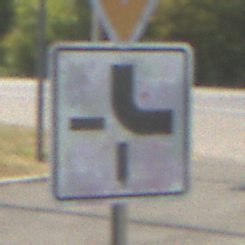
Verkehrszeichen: VerlaufVorfahrtsstrasse4
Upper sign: VorfahrtGewaehren
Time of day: MorningAfternoon
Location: Outdoor (Suburban)
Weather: Clear
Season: NotSpecified
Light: Natural